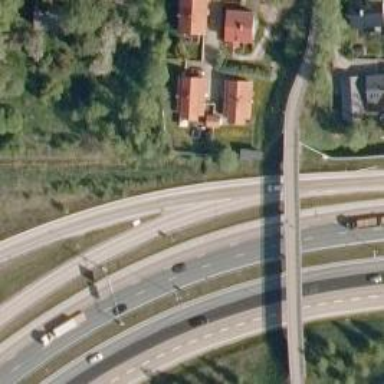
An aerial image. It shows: Asphalt trunk link road.